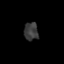
Tissue: prostate
Cell type: T cells
Senescence score: 0.7891
Nuclear area (px): 246
Mean DAPI intensity: 58.898